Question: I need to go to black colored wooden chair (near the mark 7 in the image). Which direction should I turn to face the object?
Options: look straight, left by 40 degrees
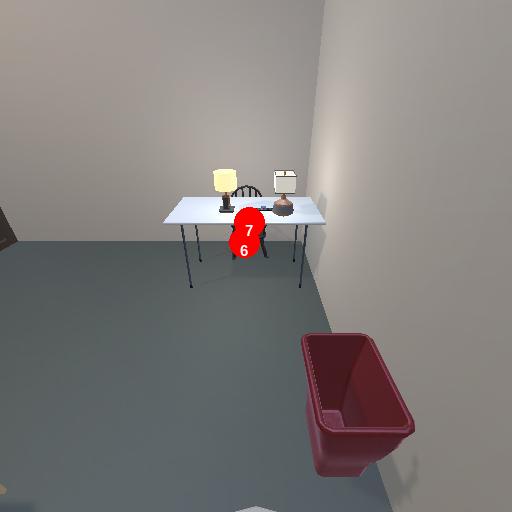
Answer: look straight